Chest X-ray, AP view. Patient: 43 years old, sex F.
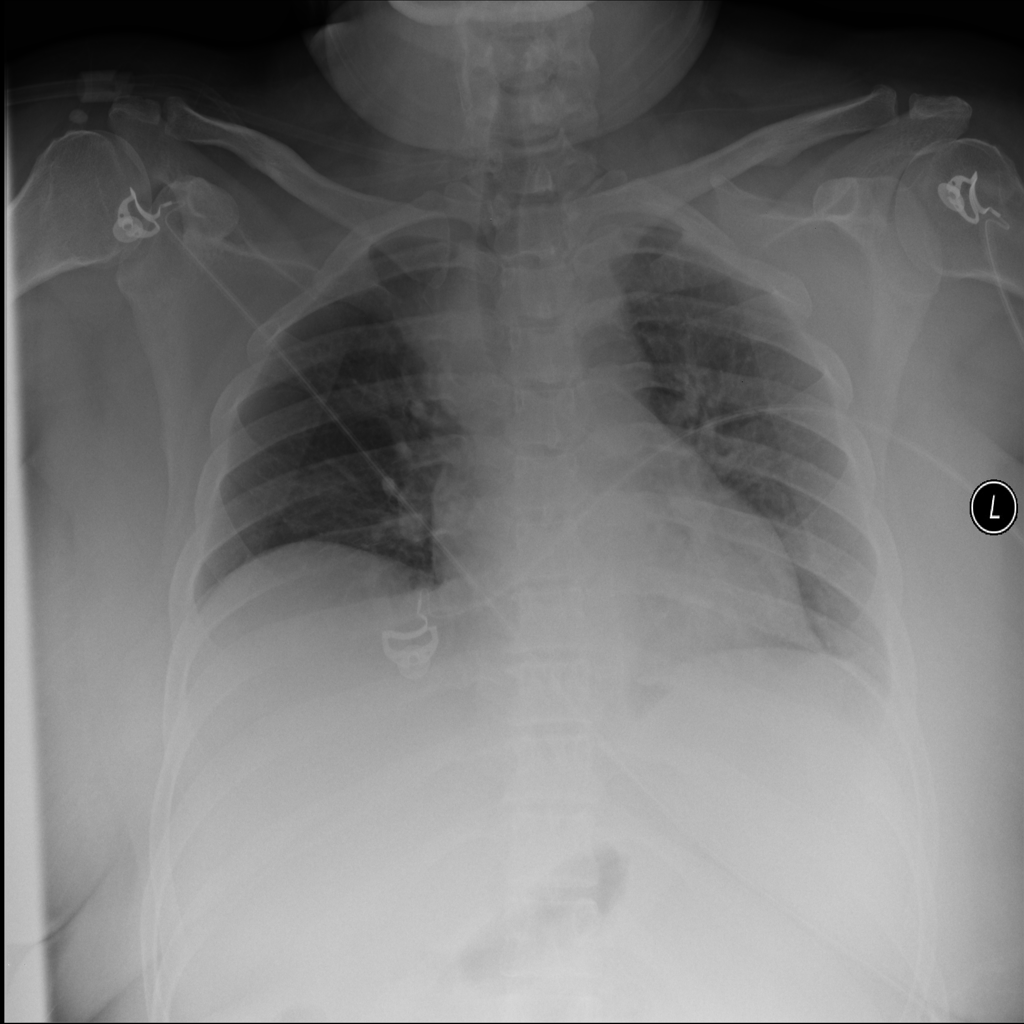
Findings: No Finding